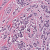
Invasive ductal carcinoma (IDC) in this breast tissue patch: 1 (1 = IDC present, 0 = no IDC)